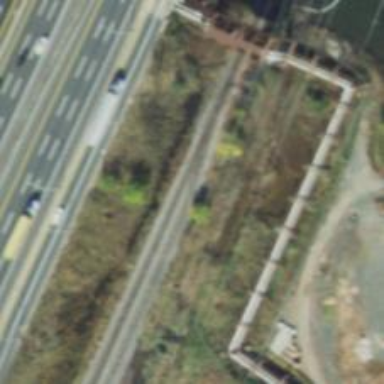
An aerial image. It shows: Railway siding for service.